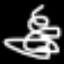
Label: squiggle